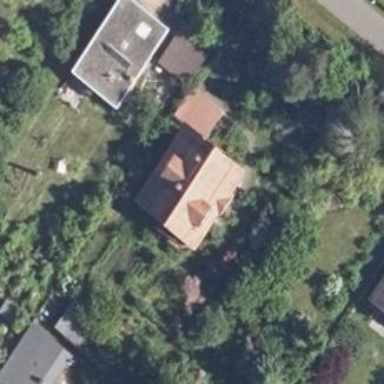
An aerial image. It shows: Simple and straightforward house.